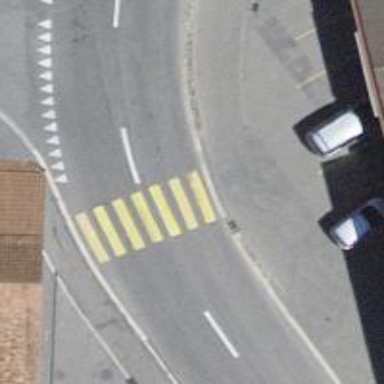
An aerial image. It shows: Uncontrolled zebra crossing on the road.